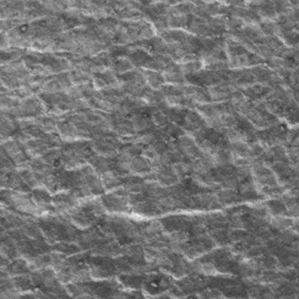
Label: frost